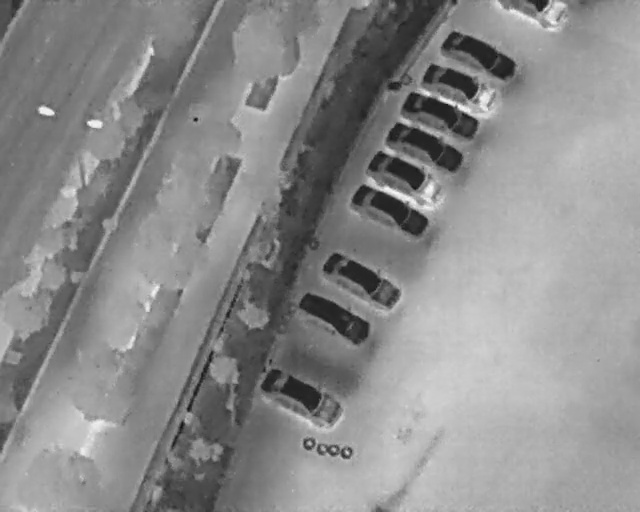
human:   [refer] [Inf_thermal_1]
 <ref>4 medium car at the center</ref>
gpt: <box>[[49, 53, 54, 70, 29], [53, 45, 58, 63, 29], [58, 32, 63, 49, 29], [60, 27, 66, 42, 29]]</box>

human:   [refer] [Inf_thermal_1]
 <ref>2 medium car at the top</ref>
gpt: <box>[[63, 20, 69, 36, 25], [66, 14, 71, 30, 23]]</box>

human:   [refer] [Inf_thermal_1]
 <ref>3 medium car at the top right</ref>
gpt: <box>[[69, 9, 74, 24, 23], [72, 3, 77, 18, 26], [80, -4, 85, 10, 2]]</box>